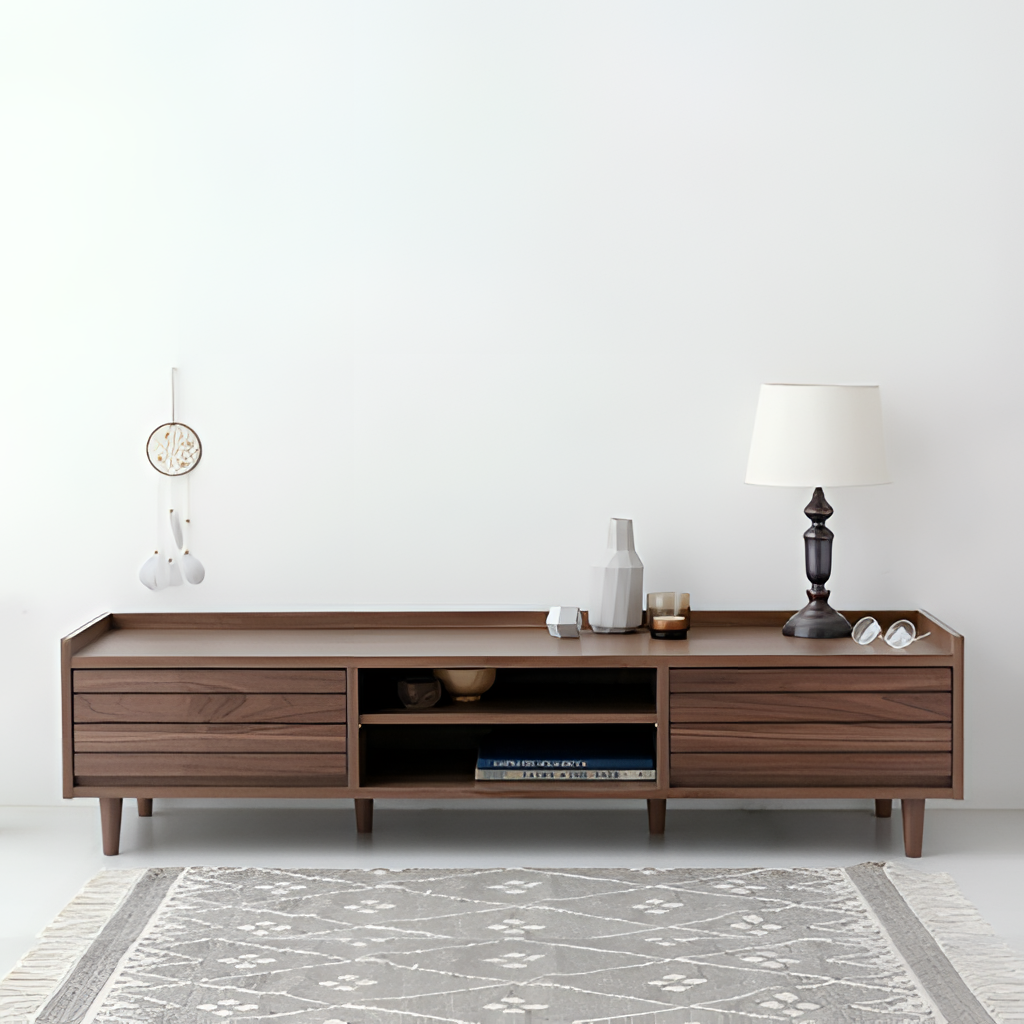
wood TV console, living room, paint wallpaper, with solid pattern, gray rug flooring, with geometric pattern, minimalist